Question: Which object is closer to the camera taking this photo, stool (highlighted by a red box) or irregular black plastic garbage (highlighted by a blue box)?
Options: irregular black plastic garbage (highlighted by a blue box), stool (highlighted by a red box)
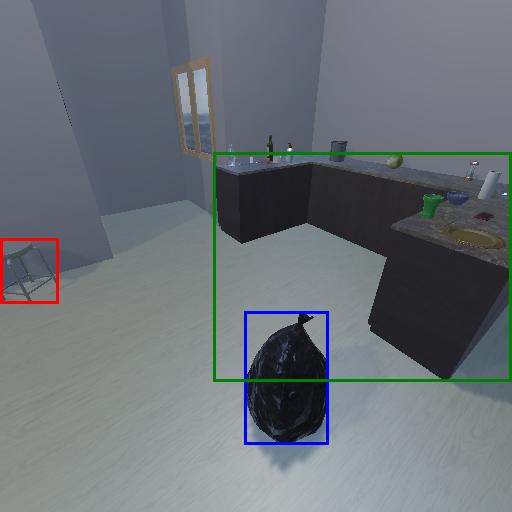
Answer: irregular black plastic garbage (highlighted by a blue box)